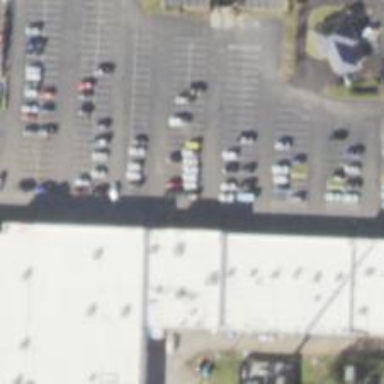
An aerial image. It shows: Parking space.